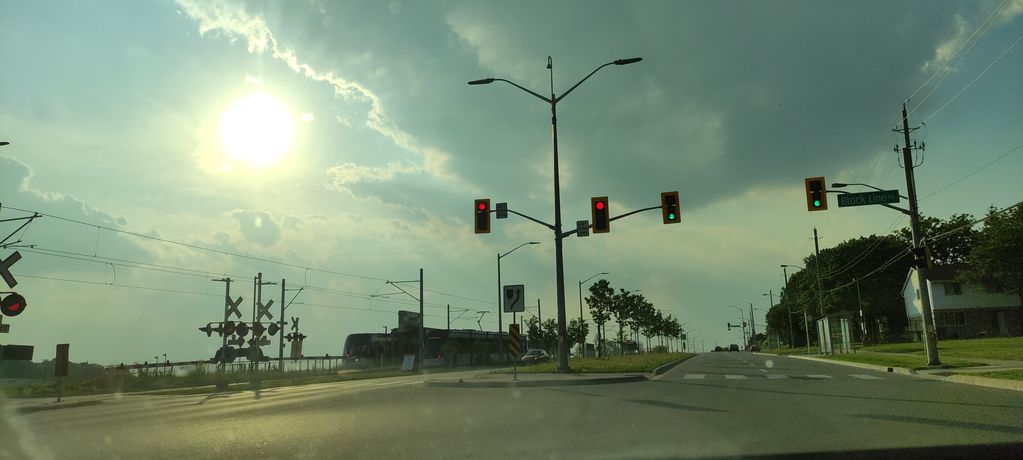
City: kitchener-waterloo